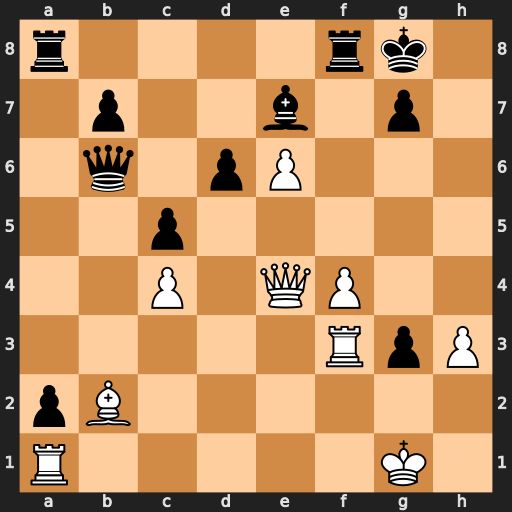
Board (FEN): r4rk1/1p2b1p1/1q1pP3/2p5/2P1QP2/5RpP/pB6/R5K1
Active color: w
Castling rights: -
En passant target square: -
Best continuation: Bxg7 Kxg7 Rxg3+ Kh8 Qg6 Qb1+ Rxb1 axb1=Q+ Qxb1